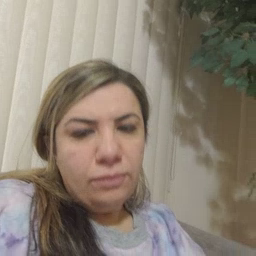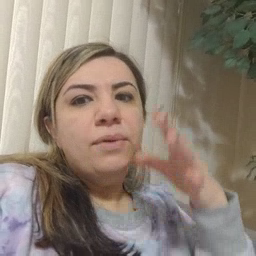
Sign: farm